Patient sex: M
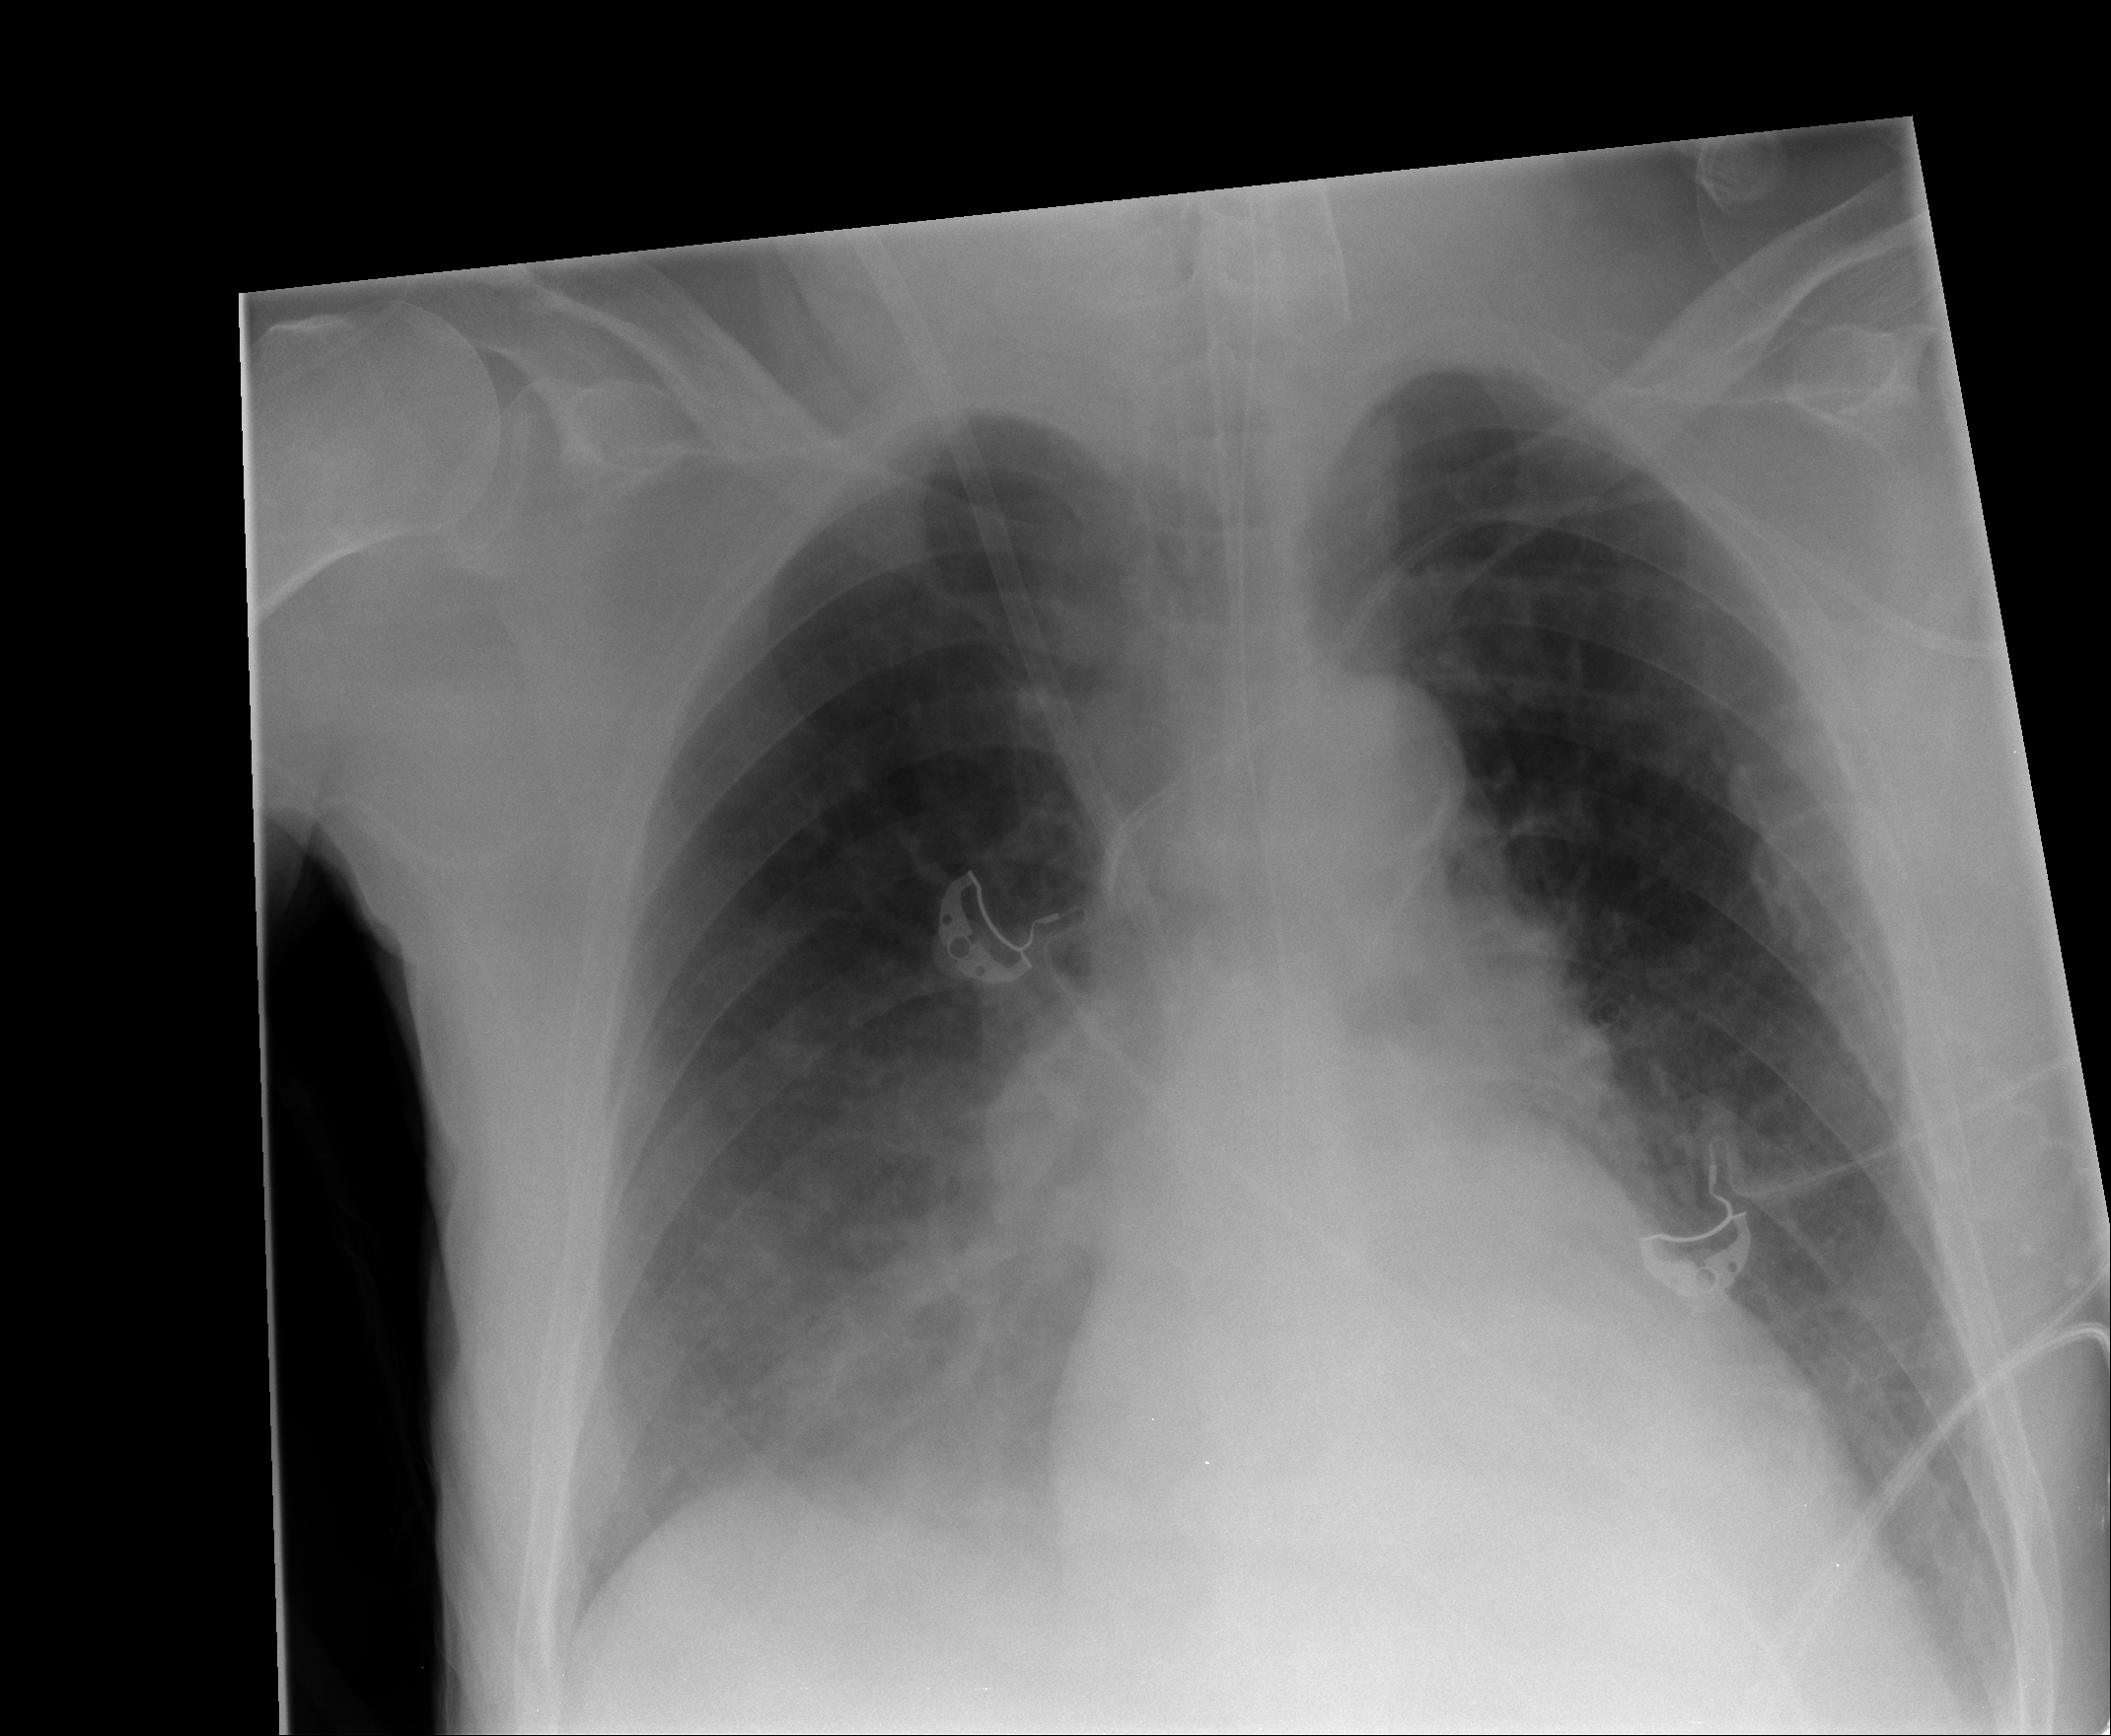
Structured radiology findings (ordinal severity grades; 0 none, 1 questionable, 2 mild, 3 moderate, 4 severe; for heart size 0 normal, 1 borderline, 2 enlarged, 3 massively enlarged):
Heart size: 0
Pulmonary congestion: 0
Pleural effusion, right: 1
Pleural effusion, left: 1
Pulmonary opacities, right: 2
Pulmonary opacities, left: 0
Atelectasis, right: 0
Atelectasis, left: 0